Question: In 'viewDidLoad', I create a 'UIView' at 100,100 with a size of 200x200, then change it's bounds to have an origin of -100,-100. I had supposed that this would either move the entire view back to the top left, or only draw a smaller rectangle for the intersection of the frame and bounds. It didn't affect the drawn-into area at all.
'''
- (void)viewDidLoad
{
[super viewDidLoad];
CGRect rect = CGRectMake(100, 100, 200, 200);
greenView = [[UIView alloc] initWithFrame:rect];
[greenView setBackgroundColor:[UIColor greenColor]];
CGRect bounds = CGRectMake(-100, -100, 200, 200);
[greenView setBounds:bounds];
[greenView setClipsToBounds:YES];
[greenView setContentMode:UIViewContentModeRedraw];
[self.view addSubview:greenView];
}
'''
The frame and bounds log as follows:
'''
Frame: {{100, 100}, {200, 200}}
Bounds: {{-100, -100}, {200, 200}}
'''
I thought that a view only draws into it's bounds rect. What am I missing about views and bounds? Why doesn't changing my view's bounds change where it draws?
Here's what it looks like:

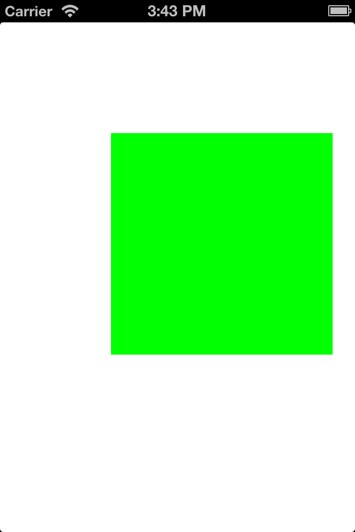
Answer: As suggested by Maddy, for your use case you just change the 'frame'. Here is what happens behind the scenes:
Changing the frame is like changing 'bounds' 'center' of the view. So if you want to use 'bounds', also change the 'center'. Please note that the 'size' of the 'frame' is not necessarily the same as the 'size of the'bounds' because the view might be rotated.
Therefore, your statement "" is if not incorrect at least not precise enough. If you rotate your '{200,200}' view by 45 degrees, its 'bounds' would still be '{200,200}', but its 'frame.size' will be '200 * sqrt(2)' for both width and height. The 'bounds' refer to the view's coordinate system, the 'frame' to that of the .